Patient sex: M
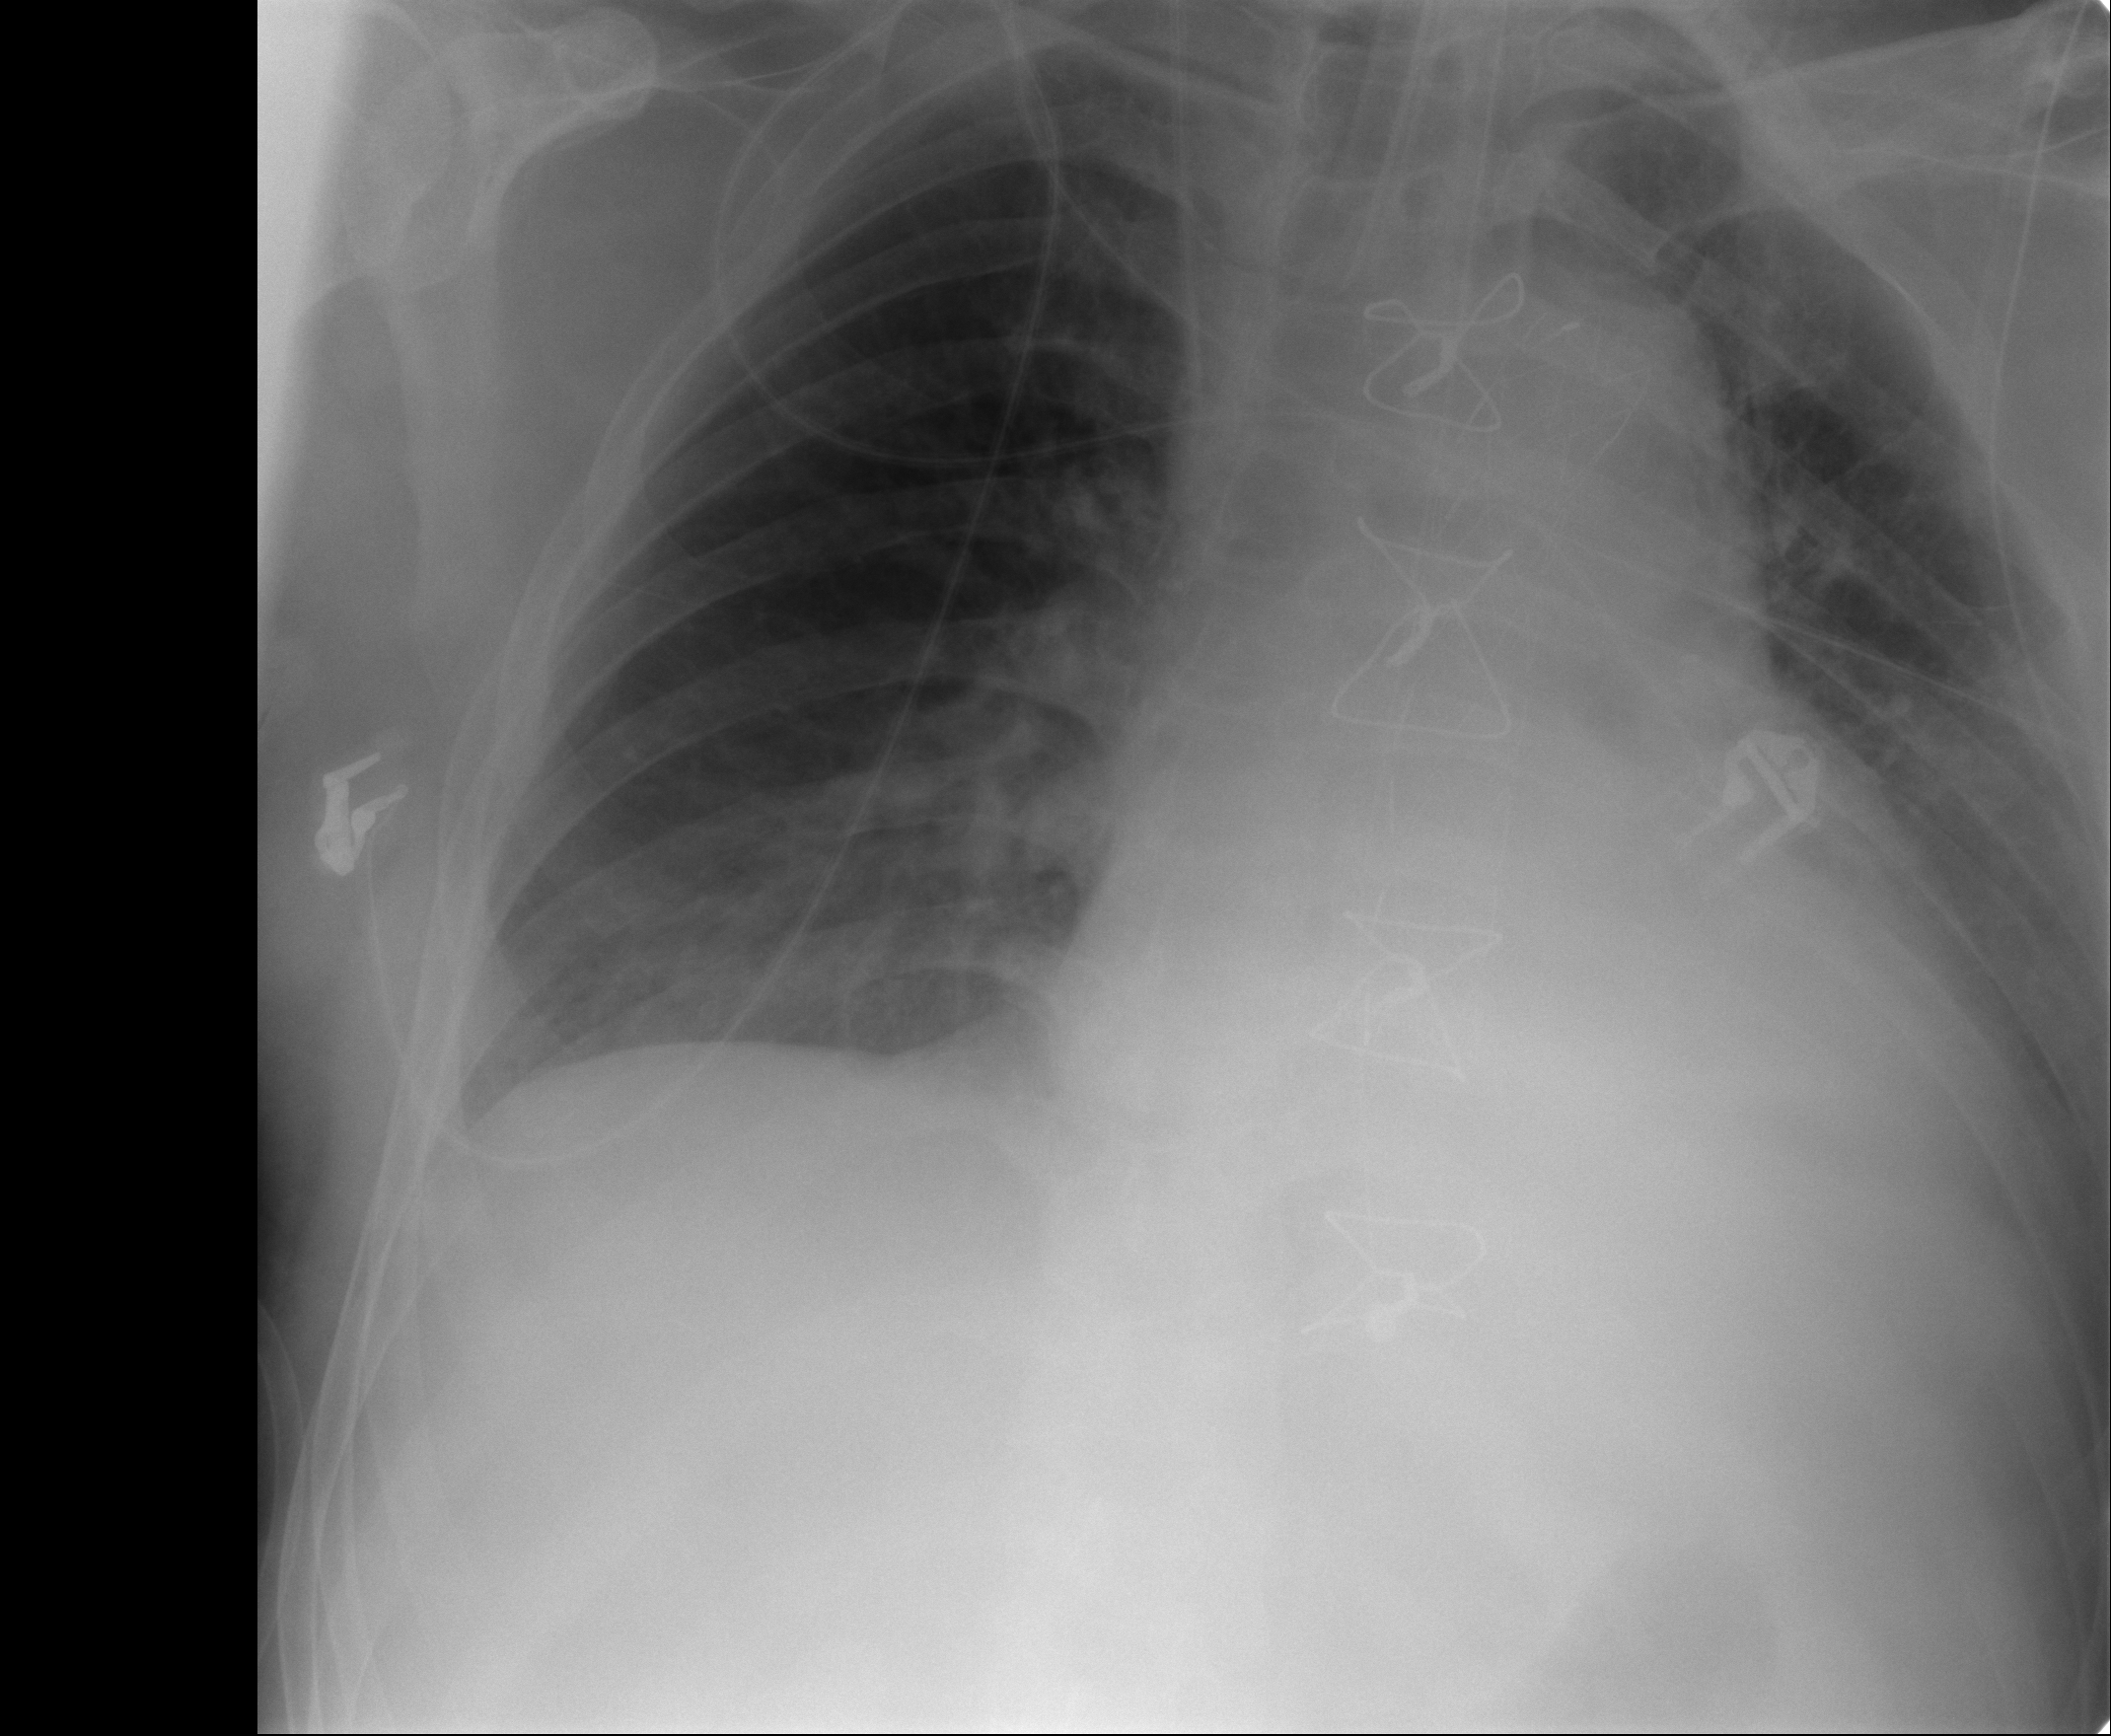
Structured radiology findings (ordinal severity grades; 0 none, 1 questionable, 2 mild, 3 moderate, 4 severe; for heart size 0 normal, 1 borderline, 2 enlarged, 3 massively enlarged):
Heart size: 2
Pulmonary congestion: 2
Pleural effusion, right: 0
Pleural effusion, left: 2
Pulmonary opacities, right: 0
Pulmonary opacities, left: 0
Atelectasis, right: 0
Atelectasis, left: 2